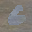
Label: 6